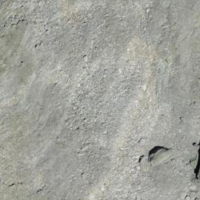
EUNIS habitat code: 48
Species observed at this site:
Prunella collaris